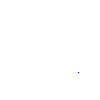
Particle: proton